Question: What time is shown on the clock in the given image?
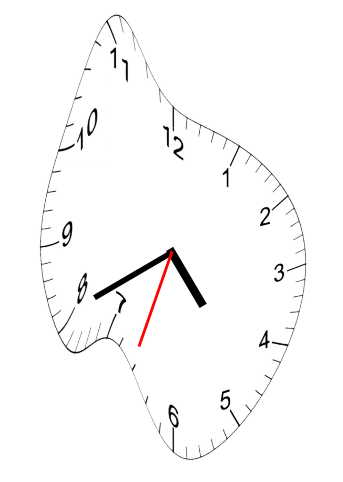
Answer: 04:40:33